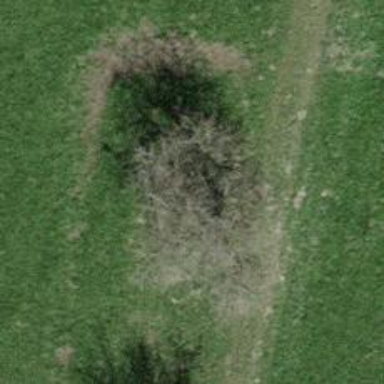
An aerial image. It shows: Single tag "natural: tree."